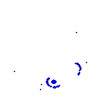
Particle: electron